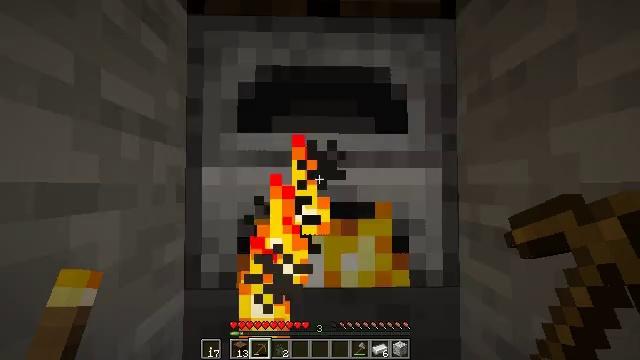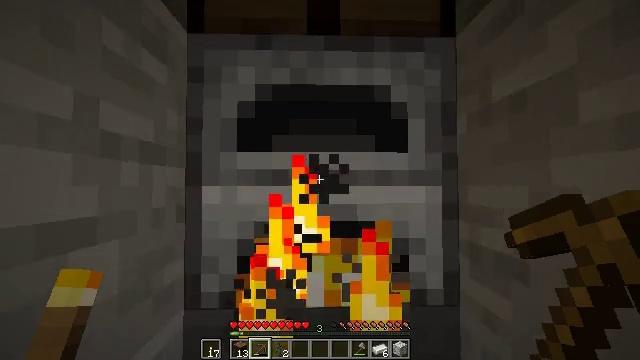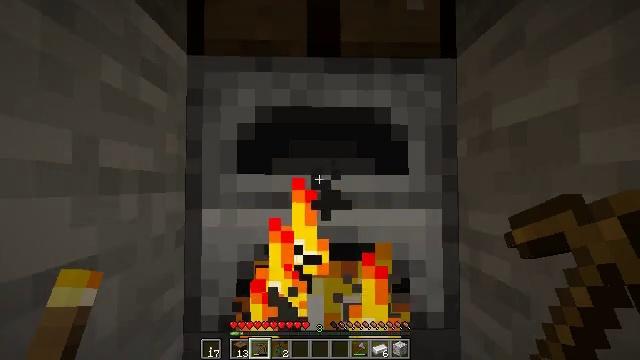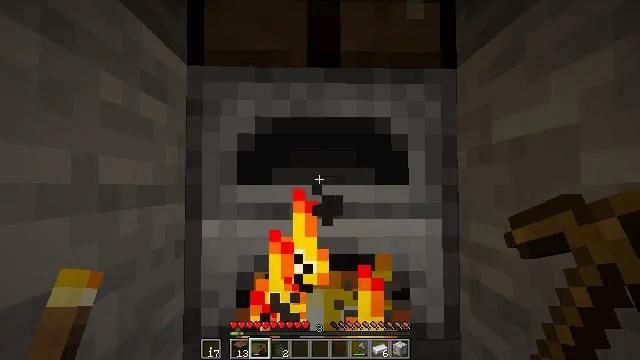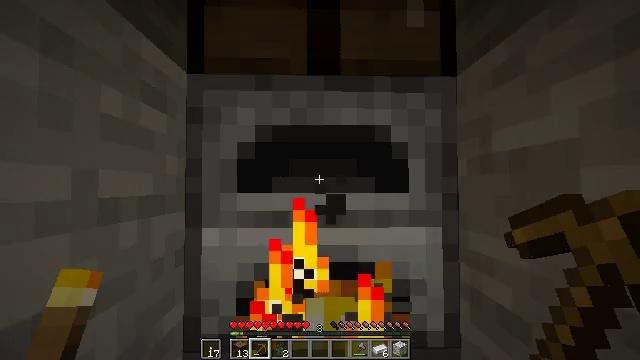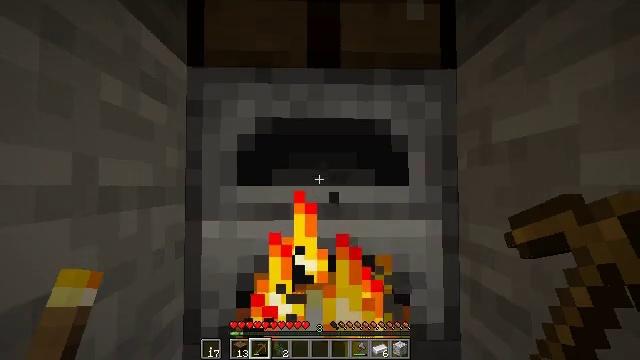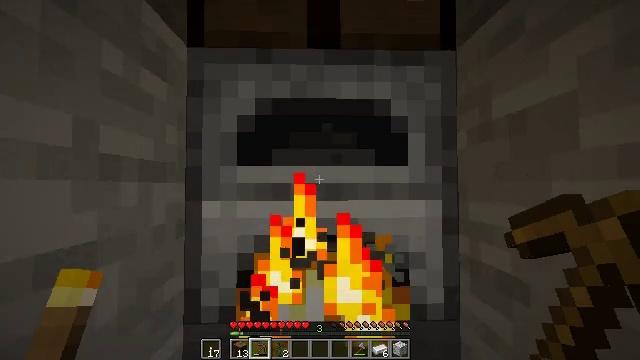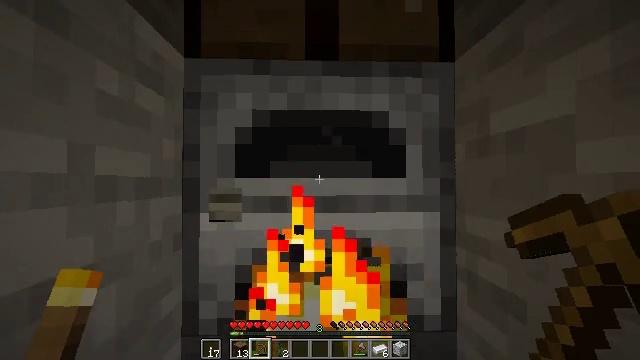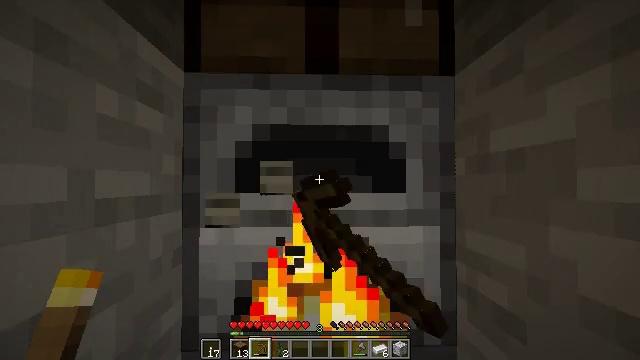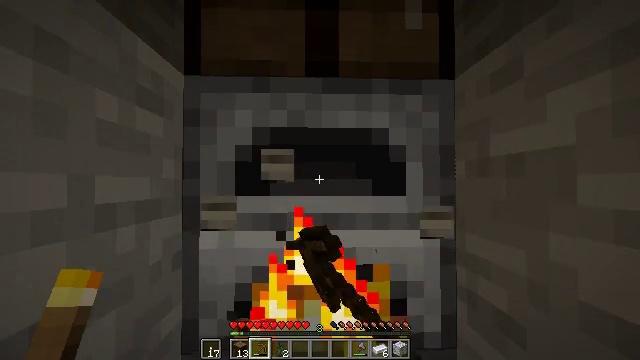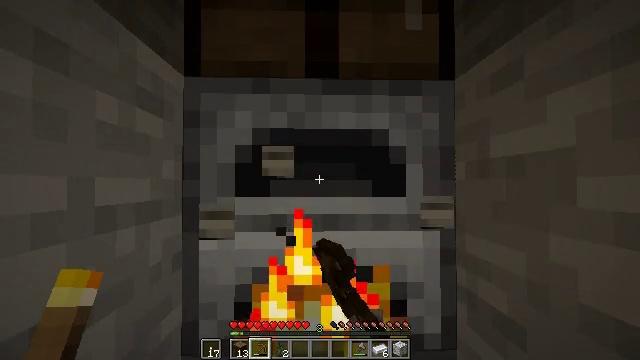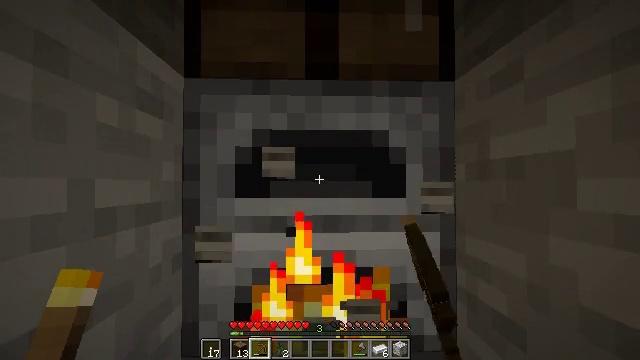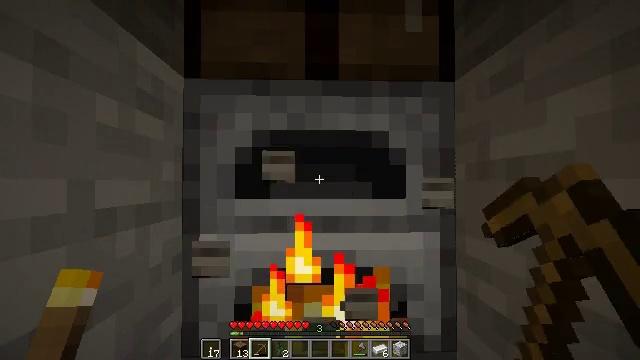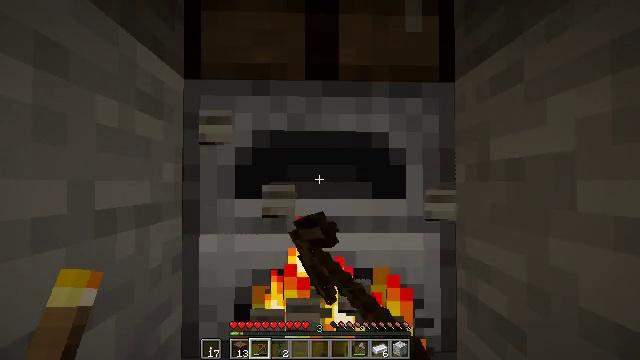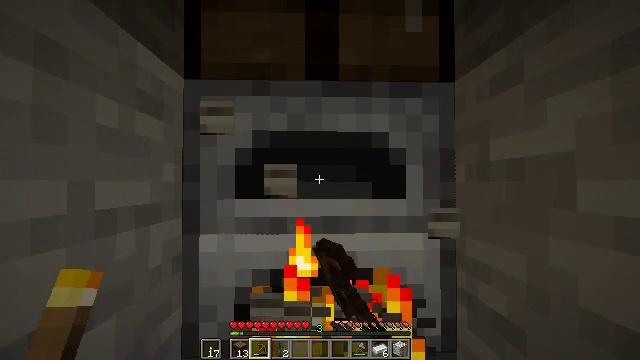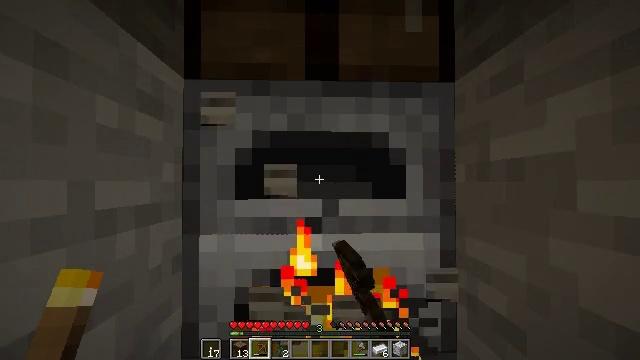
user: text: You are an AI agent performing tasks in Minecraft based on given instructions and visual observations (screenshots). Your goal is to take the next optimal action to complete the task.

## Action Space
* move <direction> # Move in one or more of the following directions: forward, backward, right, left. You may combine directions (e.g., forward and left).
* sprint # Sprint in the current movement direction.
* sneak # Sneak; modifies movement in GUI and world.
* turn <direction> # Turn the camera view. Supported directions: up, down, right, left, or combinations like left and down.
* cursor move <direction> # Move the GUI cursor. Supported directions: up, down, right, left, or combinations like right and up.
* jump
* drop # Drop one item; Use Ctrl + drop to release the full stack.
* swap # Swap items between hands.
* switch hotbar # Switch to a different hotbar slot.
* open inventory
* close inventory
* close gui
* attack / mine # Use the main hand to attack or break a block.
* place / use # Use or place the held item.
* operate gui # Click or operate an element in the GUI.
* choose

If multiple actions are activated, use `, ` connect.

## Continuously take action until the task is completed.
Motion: motion action
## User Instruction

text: Remove the furnace from its place.
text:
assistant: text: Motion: open inventory
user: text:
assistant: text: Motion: no_op
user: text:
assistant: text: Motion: no_op
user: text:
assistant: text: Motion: no_op
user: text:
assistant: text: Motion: no_op
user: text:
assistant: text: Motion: no_op
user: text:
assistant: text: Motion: attack / mine
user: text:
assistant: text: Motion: attack / mine
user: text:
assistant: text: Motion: attack / mine
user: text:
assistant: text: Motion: attack / mine
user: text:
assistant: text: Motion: attack / mine
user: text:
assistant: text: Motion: attack / mine
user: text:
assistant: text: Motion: attack / mine
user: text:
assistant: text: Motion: attack / mine
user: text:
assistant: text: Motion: attack / mine
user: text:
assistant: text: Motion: attack / mine
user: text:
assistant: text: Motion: attack / mine
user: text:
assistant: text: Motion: attack / mine
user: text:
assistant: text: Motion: attack / mine
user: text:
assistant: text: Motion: attack / mine
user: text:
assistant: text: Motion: attack / mine
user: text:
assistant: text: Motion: attack / mine
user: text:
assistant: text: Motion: attack / mine
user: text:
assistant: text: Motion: attack / mine
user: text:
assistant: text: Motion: attack / mine
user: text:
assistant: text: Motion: attack / mine
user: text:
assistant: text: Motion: attack / mine
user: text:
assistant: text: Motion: attack / mine
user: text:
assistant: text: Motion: attack / mine
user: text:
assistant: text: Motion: attack / mine